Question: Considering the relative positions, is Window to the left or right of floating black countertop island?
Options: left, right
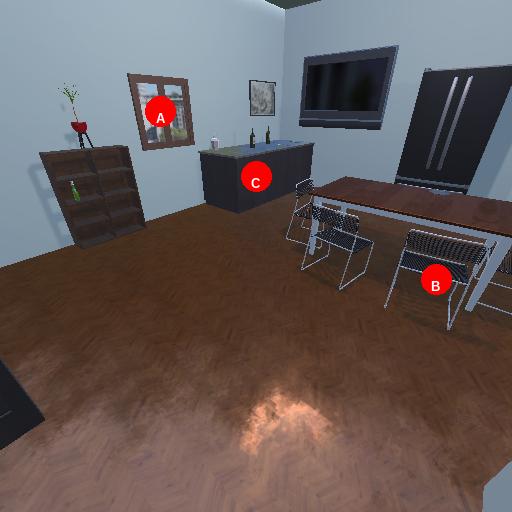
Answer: left